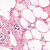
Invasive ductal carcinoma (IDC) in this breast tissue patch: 0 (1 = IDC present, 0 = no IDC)